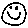
Label: smiley face